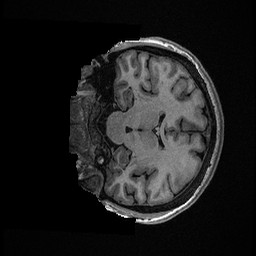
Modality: T1w
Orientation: coronal
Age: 39
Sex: female
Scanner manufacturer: ge
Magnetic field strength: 3 T
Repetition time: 0.006952 s
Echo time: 0.00292 s